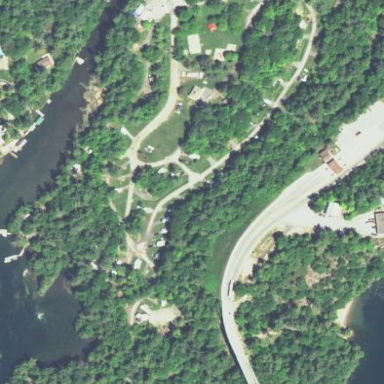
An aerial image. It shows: Campsite designated for tourism.